Question: I wrote myself a small Python script that I want to use to automatically do things with certain types of files; as such, I want to create an '.app' out of it so that I can set certain files to be opened with it automatically.
So I looked around and found Platypus which seems to do what I need.
However, weirdly it doesn't work. Specifically, it does not seem to be finding the right python interpreter. I set it up as follows:

I.e., the script type is 'env' so it should just read the top line of the file like the shell does.
In 'magic.py', the top line is '#!/usr/bin/env python2.7'.
Now, when I run the shell script on the command line (that is, '~/devel/magic.py whatever'), everything works fine. But when I run the app, it errors with:
'''
Traceback (most recent call last):
File "/Users/jan/Dropbox/devel/Magic.app/Contents/Resources/script", line 8, in <module>
from bencode import *
ImportError: No module named bencode
'''
The same import works just fine when running it from the command line, so I'm thinking it's using the wrong interpreter somehow. How can I fix or debug this?
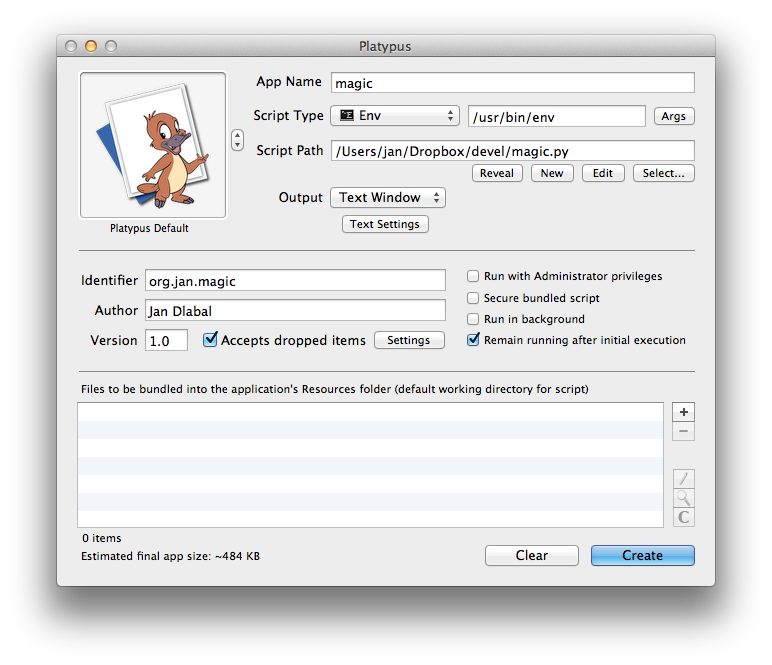
Answer: You are trying to import from 'bencode' module but you didn't add it in the application's bundled resources. Either drag it to the list of included files and export again or just copy it to the resources folder in the package's contents.